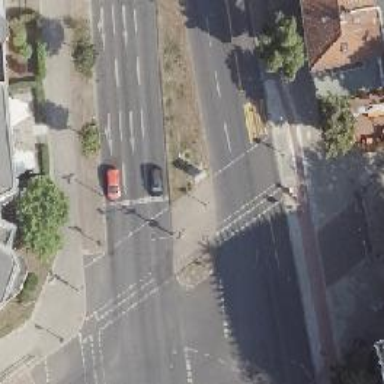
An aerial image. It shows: Footway crossing with traffic signals and pedestrian island.